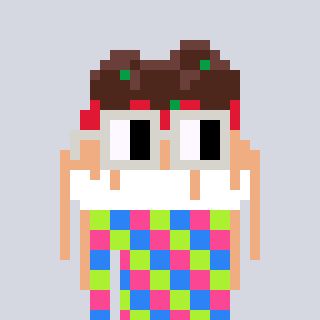
a pixel art character with square light gray glasses, a spaghetti-shaped head and a grayscale-colored body on a cool background